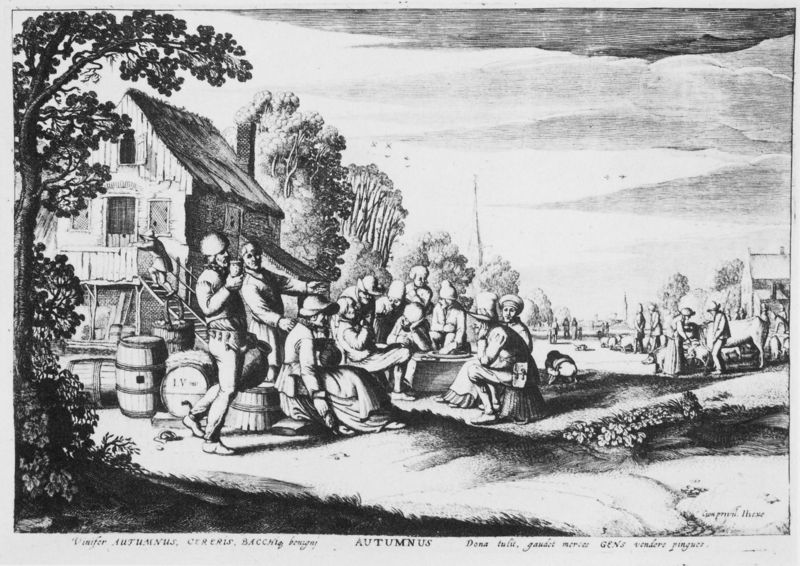
Titel: Die vier Jahreszeiten
Künstler: Jan van de Velde
Schlagwörter: baum, gruppe, himmel, wolken, bäume, frauen, landschaft, menschen, fenster, frau, grau, hut, hüte, kleid, männer, schwarz, dach, haus, fest, versammlung, trinken, sitzend, bauern, genre, kamin, schrift, dorf, grafik, graphik, herbst, pause, rast, treppe, essen, weste, becher, druck, schwarzweiss, radierung, stich, text, fass, tasche, landschafft, gebückt, fässer, kupferstich, landarbeit, ochse, tishc, autumnus, kuz